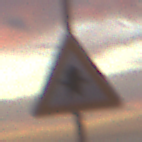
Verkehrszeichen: Vorfahrt
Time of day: SunriseSunset
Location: Outdoor (Urban)
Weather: PartlyCloudy
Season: NotSpecified
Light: Natural